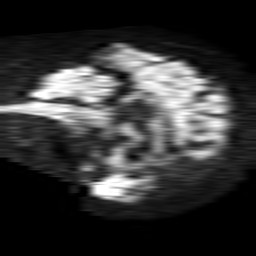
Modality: TRACE
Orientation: sagittal
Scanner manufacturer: philips
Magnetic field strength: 1.5 T
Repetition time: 4.6 s
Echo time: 0.08517 s